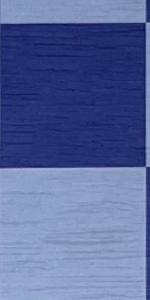
Label: Empty